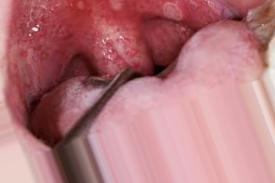
Condition: Mouth Ulcer